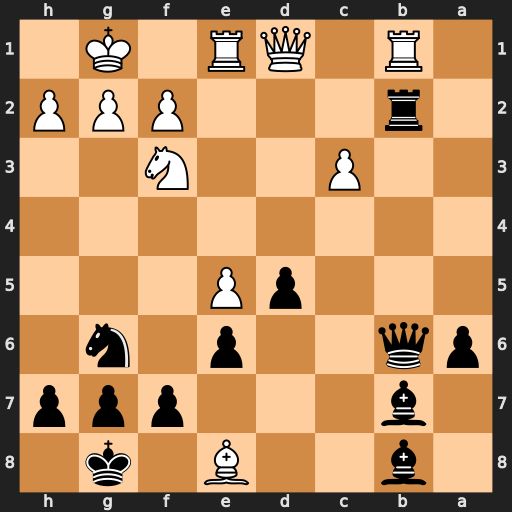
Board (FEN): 1b2B1k1/1b3ppp/pq2p1n1/3pP3/8/2P2N2/1r3PPP/1R1QR1K1
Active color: b
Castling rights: -
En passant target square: -
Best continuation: Qxf2+ Kh1 Qxg2#